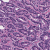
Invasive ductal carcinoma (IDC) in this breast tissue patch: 1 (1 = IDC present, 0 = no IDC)